Interaction volume radius: 5 \u00c5
Interaction volume height: 10 \u00c5
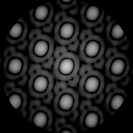
Disorder parameter: 0.007596